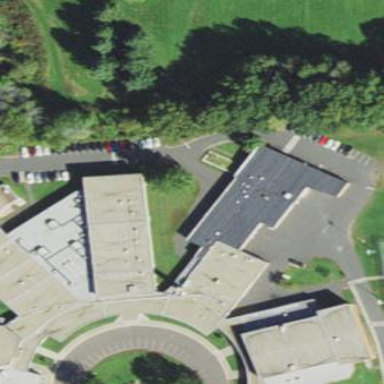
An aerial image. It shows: School building.